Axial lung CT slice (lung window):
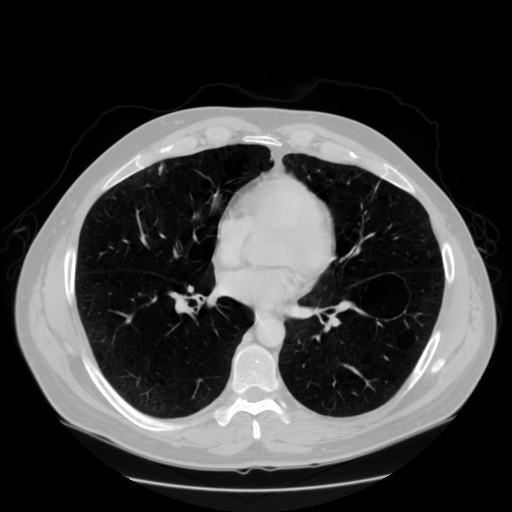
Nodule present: no